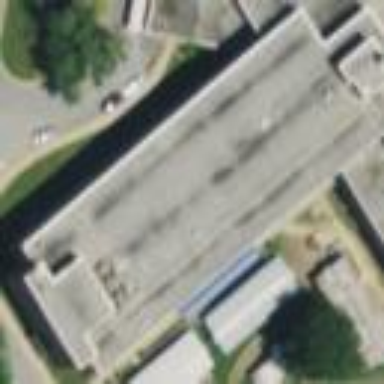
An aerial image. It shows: Part of building.